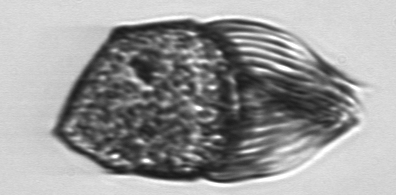
Label: Pelagostrobilidium